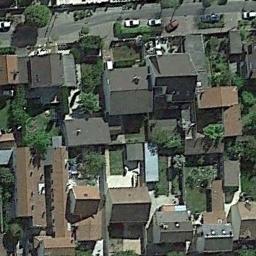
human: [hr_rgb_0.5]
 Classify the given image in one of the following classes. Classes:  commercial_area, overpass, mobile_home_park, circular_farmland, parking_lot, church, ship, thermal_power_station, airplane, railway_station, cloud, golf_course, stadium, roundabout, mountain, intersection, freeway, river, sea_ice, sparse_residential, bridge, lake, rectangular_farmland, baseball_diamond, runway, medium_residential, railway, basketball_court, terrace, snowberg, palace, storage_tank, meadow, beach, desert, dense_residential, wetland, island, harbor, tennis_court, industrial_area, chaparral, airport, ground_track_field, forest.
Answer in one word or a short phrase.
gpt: dense_residential